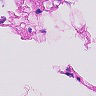
Metastatic tissue present: no